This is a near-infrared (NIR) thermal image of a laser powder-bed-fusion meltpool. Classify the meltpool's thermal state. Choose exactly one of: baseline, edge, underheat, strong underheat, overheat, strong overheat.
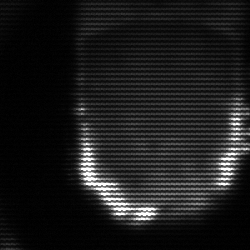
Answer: baseline